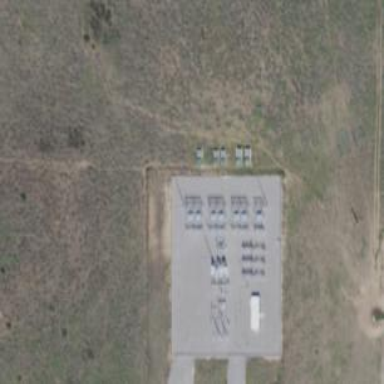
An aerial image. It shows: Power substation.